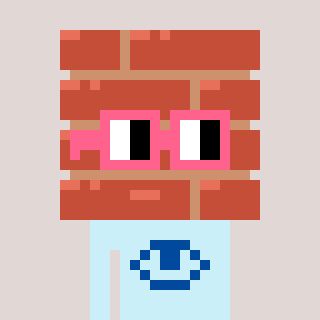
a pixel art character with square pink glasses, a wall-shaped head and a cold-colored body on a warm background